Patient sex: F
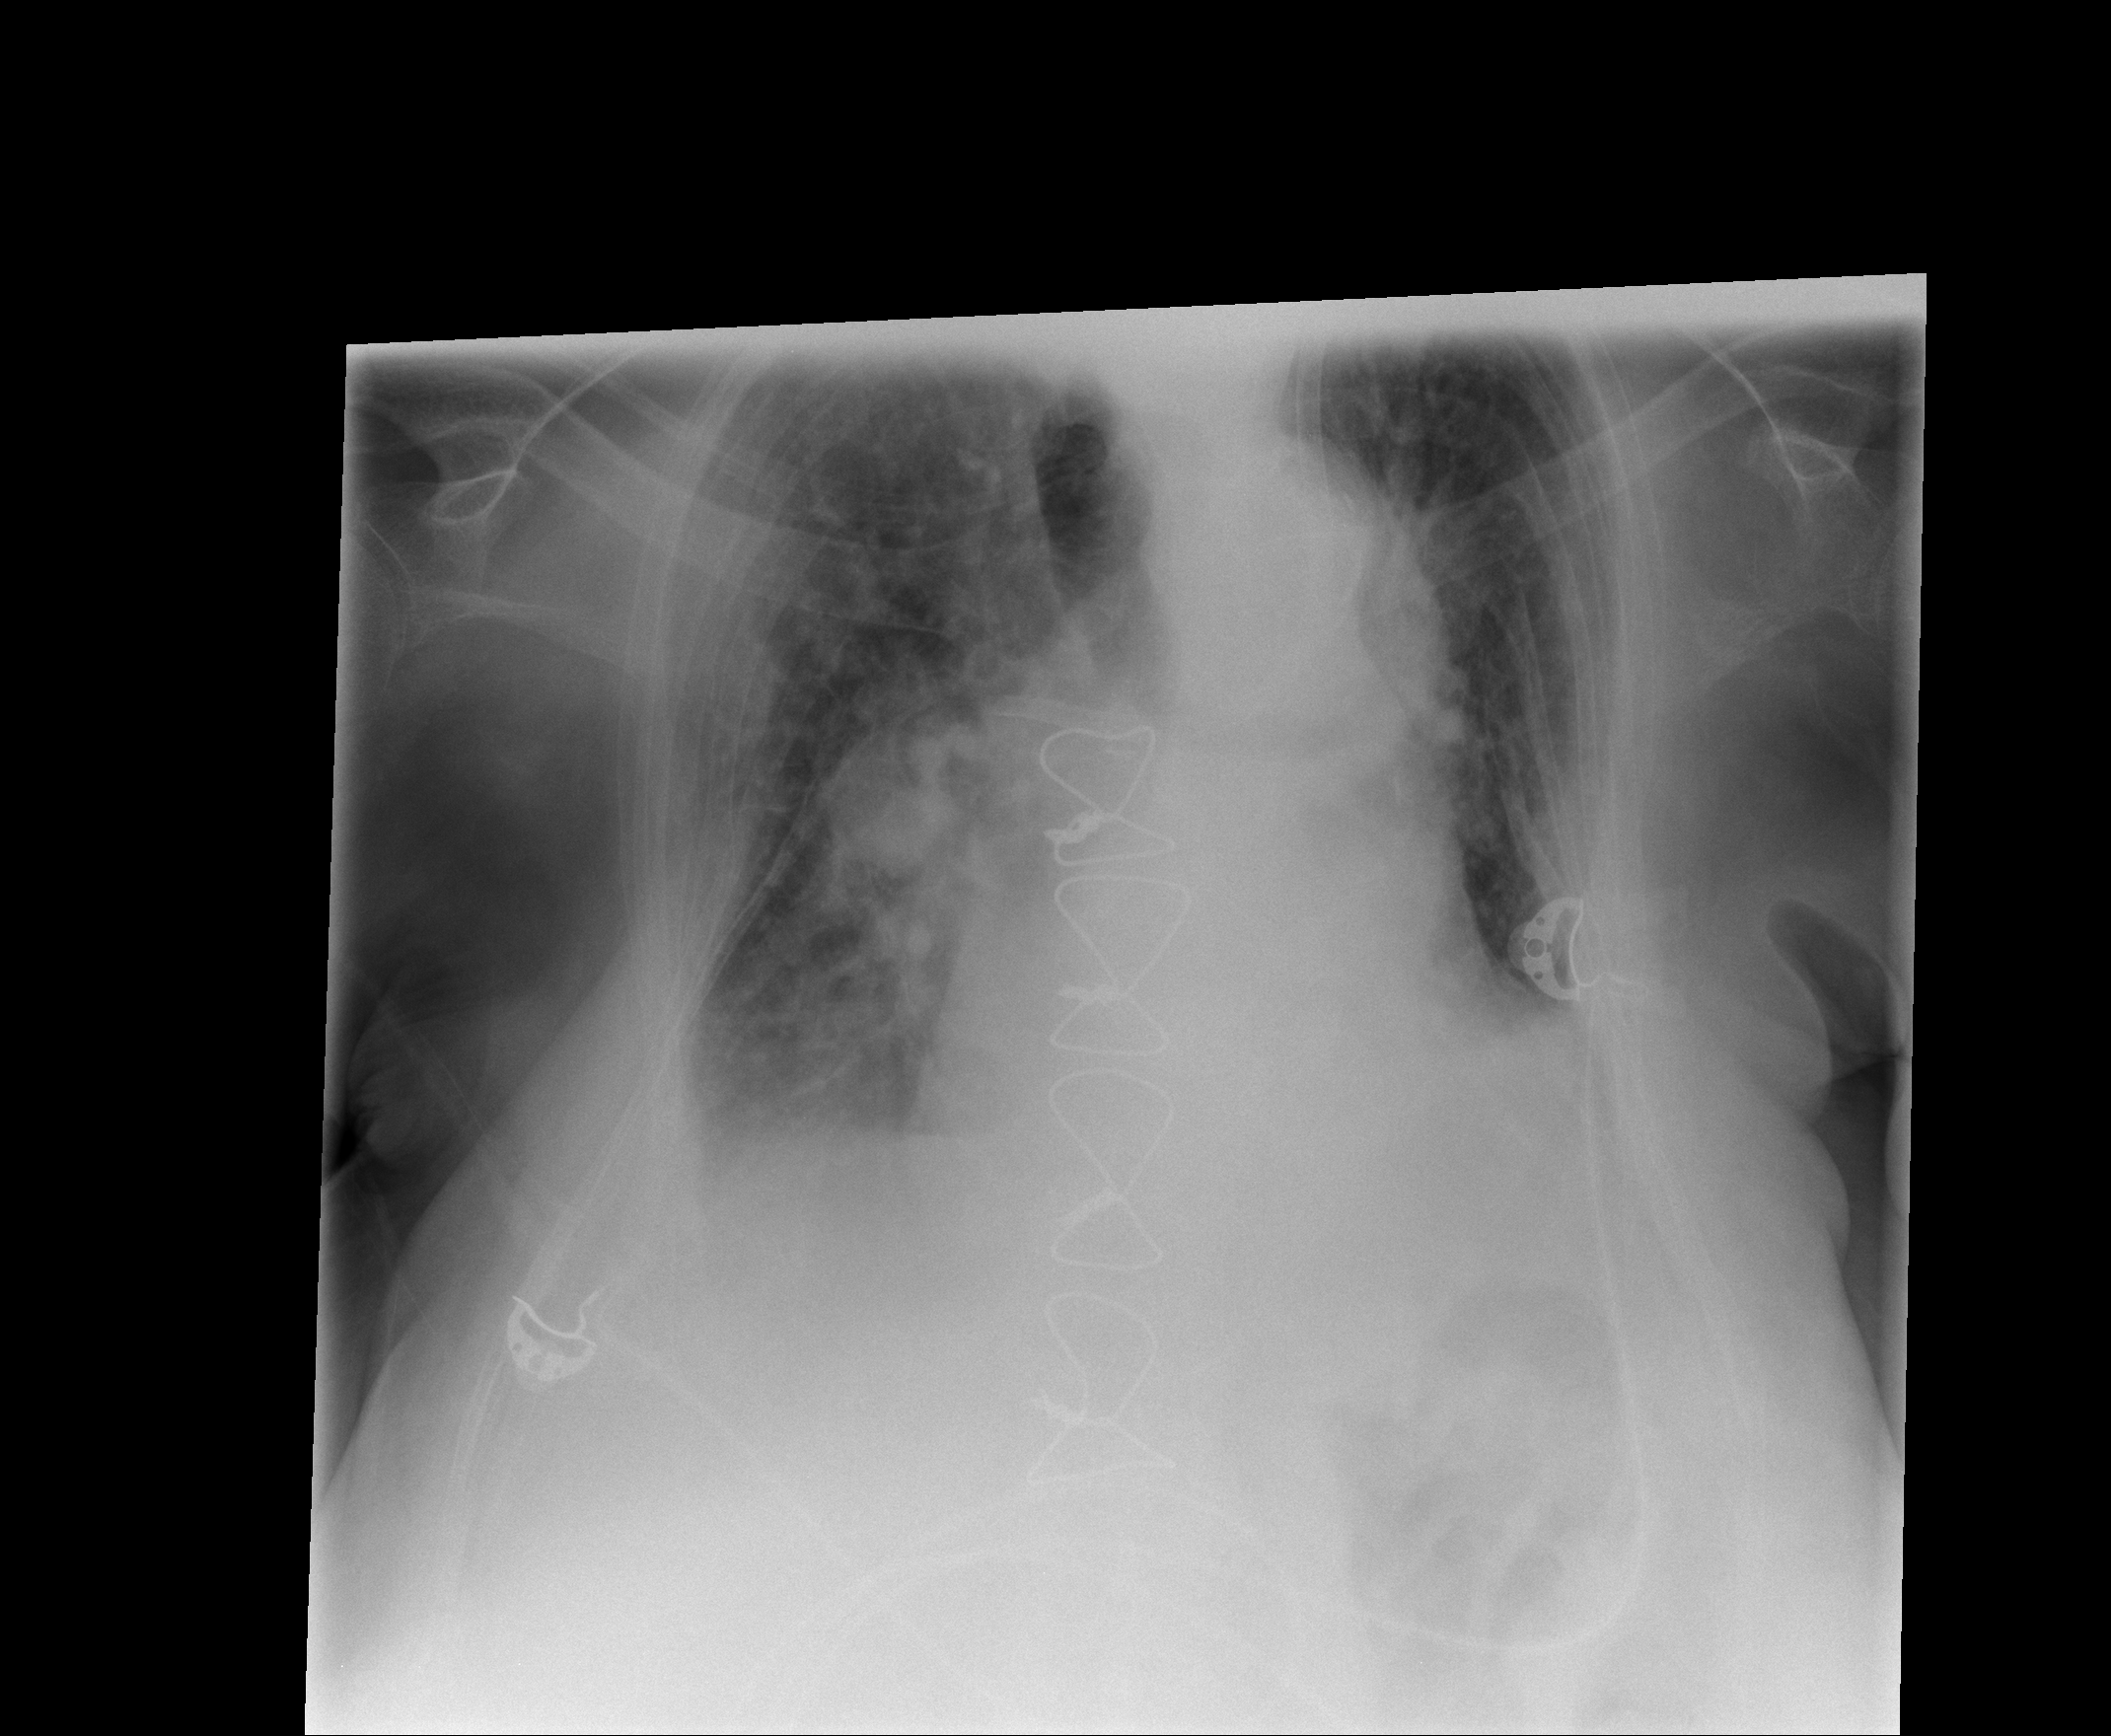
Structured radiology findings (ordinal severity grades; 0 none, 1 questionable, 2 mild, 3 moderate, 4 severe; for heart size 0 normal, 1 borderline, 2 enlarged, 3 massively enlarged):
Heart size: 1
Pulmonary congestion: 2
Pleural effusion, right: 2
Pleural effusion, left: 1
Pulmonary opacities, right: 2
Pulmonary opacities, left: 1
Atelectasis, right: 2
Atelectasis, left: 2